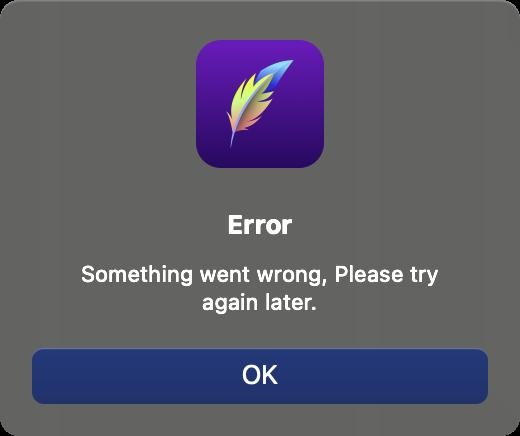
Accessibility tree:
{"name": "", "role": "AXWindow", "description": "alert", "role_description": "dialog", "value": null, "position": "734.00;233.00", "size": "260;218", "children": [{"name": null, "role": "AXImage", "description": "AI Video & Image Art Generator alert", "role_description": "image", "value": null, "position": "98.00;20.00", "size": "64;64", "children": []}, {"name": null, "role": "AXStaticText", "description": null, "role_description": "text", "value": "Error", "position": "18.00;104.00", "size": "224;16", "children": []}, {"name": null, "role": "AXStaticText", "description": null, "role_description": "text", "value": "Something went wrong, Please try again later.", "position": "18.00;130.00", "size": "224;28", "children": []}, {"name": "OK", "role": "AXButton", "description": null, "role_description": "button", "value": null, "position": "10.00;168.00", "size": "240;40", "children": []}]}